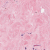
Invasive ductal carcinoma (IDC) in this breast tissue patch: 0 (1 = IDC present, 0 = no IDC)